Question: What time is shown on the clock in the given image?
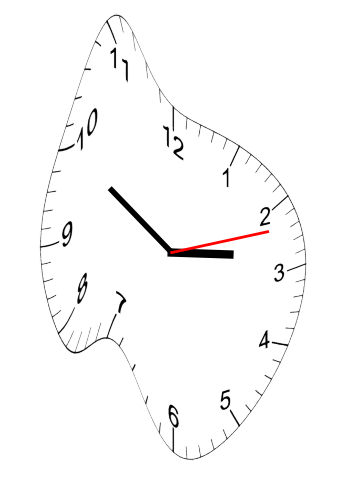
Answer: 02:50:12